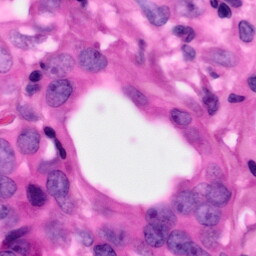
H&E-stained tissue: Pancreatic